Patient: sex M, age 72
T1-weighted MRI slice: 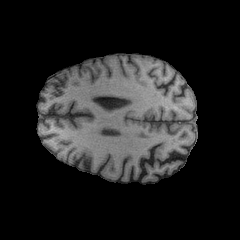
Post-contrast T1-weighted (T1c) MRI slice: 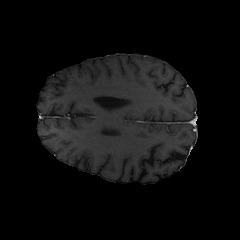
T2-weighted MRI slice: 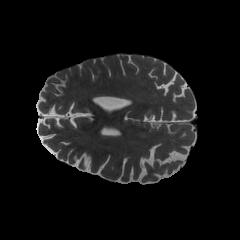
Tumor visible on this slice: no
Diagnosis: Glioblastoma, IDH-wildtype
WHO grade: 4